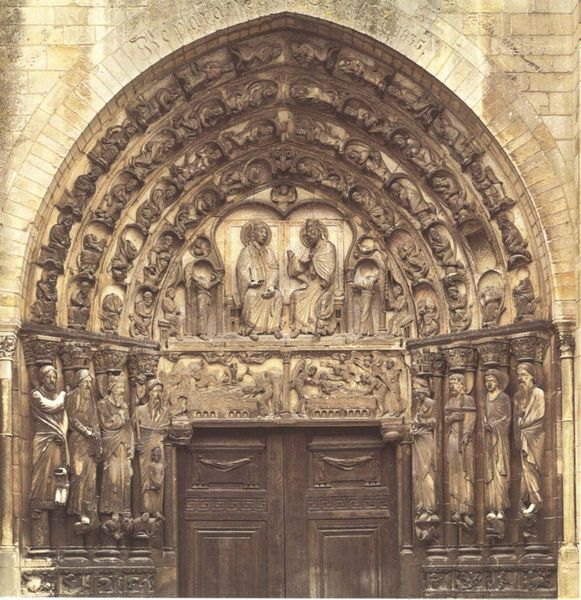
Titel: Portal der Westfassade, Sacra Conversatio zwischen Gottvater und der gekrönten Muttergottes
Standort: Senlis, Notre-Dame (EU - F)
Schlagwörter: flügel, hand, sitzen, frankreich, holz, männer, säulen, tisch, tür, wand, architektur, sockel, stehen, stein, kirche, gewand, mantel, gotik, engel, relief, bogen, mauer, figuren, thron, spitz, bronze, tor, eingang, nische, kathedrale, portal, heiligenschein, skulpturen, amiens, gotisch, spitzbogen, christus, jesus, mittelalter, segnen, heiliger, heilige, szenen, romanisch, spizt, kirchenportal, heiligen